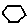
Label: hexagon